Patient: sex F, age 59
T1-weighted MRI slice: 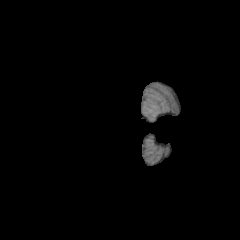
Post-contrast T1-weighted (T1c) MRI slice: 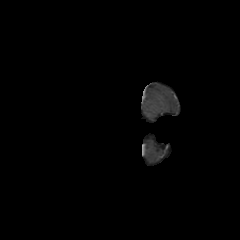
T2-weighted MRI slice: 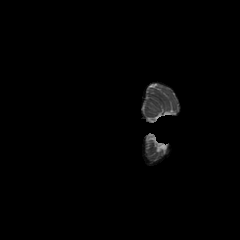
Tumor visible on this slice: no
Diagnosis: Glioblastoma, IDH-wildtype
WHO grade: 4